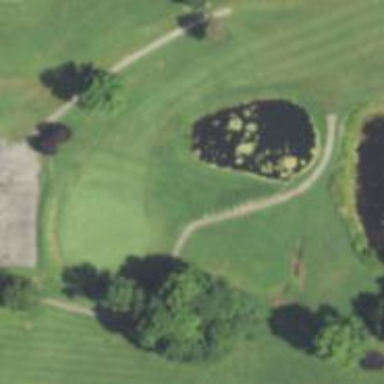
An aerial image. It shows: Pathway for golfing.